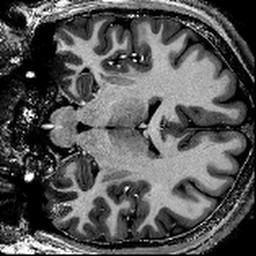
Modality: T1w
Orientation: coronal
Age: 28
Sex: male
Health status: healthy
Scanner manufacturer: siemens
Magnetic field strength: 9.4 T
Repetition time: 6 s
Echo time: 0.003 s